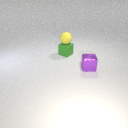
small green rubber cube behind small purple metal cube